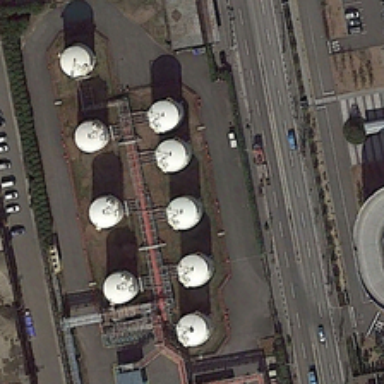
Two lines of white storage tanks are near a road with several cars .